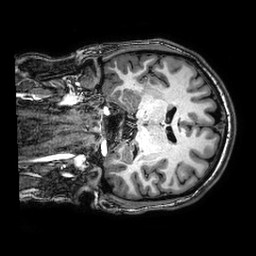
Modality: T1w
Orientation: coronal
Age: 36
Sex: male
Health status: healthy